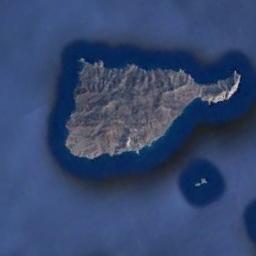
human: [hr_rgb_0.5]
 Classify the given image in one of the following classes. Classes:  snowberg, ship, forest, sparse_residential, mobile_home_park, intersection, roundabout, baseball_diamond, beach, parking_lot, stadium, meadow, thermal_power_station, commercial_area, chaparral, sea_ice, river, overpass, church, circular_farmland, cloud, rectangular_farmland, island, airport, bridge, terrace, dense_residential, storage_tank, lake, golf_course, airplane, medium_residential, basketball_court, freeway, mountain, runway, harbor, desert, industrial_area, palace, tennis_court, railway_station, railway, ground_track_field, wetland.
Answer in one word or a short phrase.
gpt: island